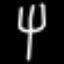
Label: fork